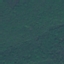
Land use / land cover: Forest